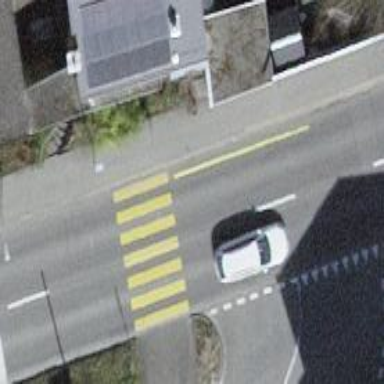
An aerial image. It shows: Footway with zebra crossing.